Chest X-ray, AP view. Patient: 51 years old, sex F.
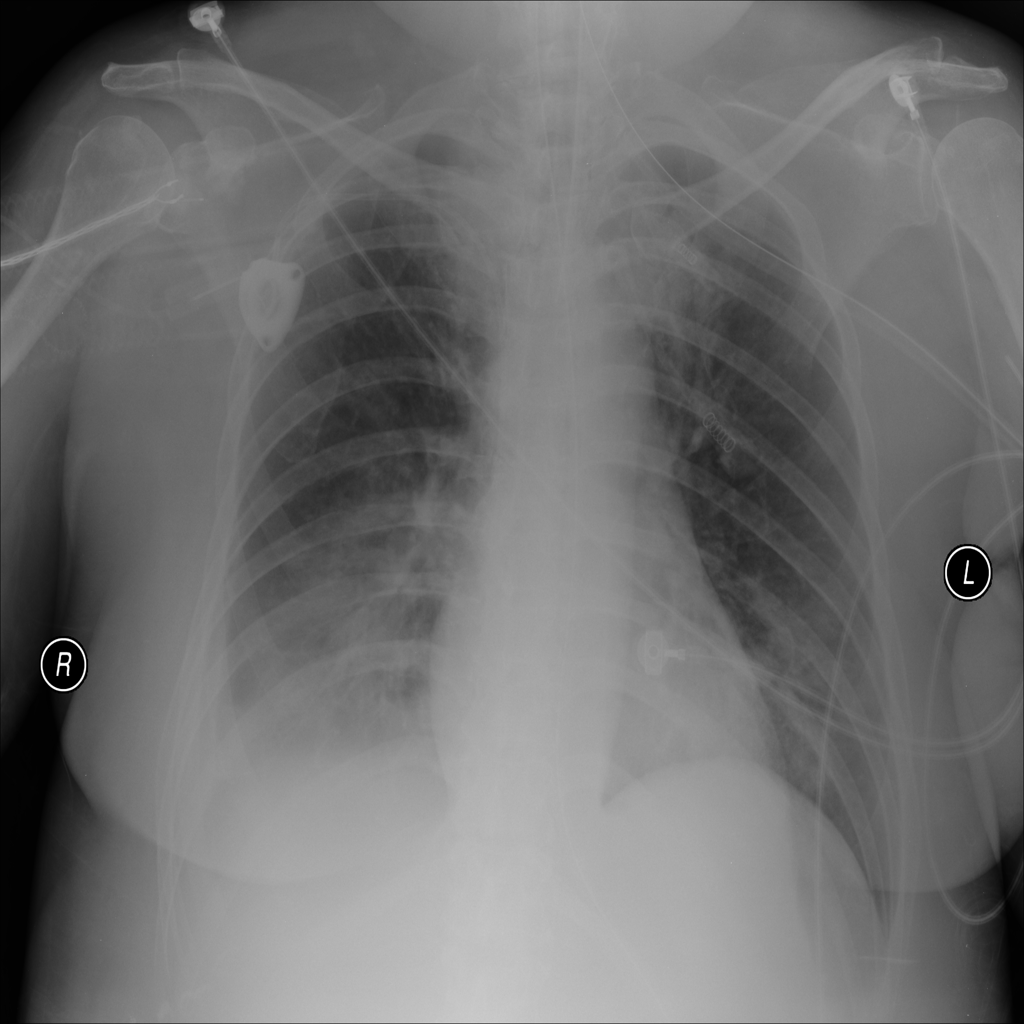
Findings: Infiltration